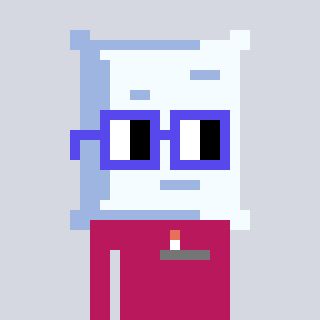
a pixel art character with square blue glasses, a pillow-shaped head and a darkpink-colored body on a cool background